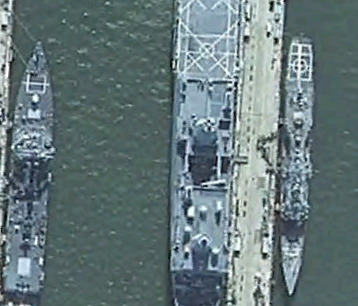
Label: combat